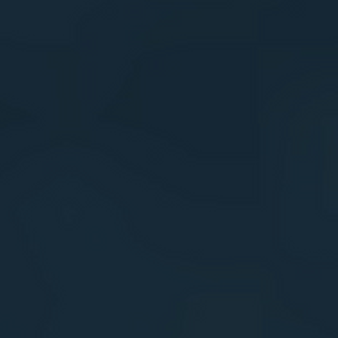
Label: other